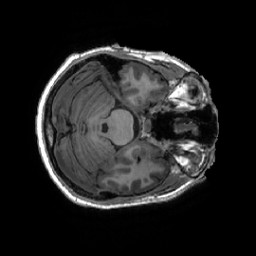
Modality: T1w
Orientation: axial
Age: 32
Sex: male
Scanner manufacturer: ge
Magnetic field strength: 3 T
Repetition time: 0.007348 s
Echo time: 0.003036 s